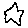
Label: star